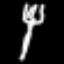
Label: fork